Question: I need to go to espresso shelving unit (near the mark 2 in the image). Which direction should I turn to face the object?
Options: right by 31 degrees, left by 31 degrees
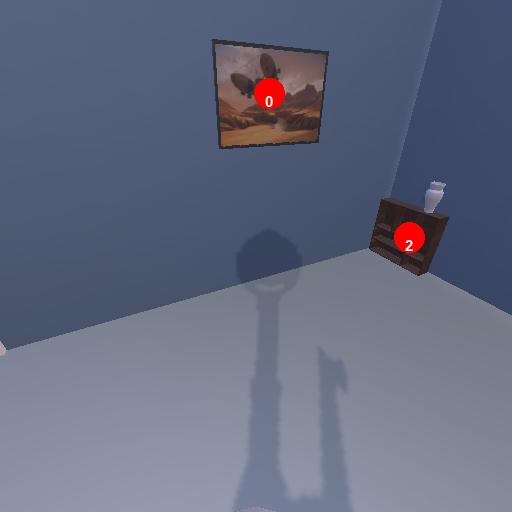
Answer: right by 31 degrees